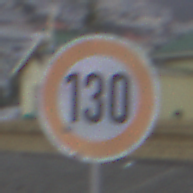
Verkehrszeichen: Geschwindigkeit130
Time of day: SunriseSunset
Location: Outdoor (Beach)
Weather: Overcast
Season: NotSpecified
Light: Natural